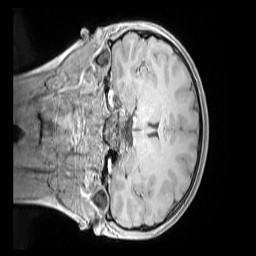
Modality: MP2RAGE
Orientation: coronal
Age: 13
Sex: female
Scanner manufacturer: siemens
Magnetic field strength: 3 T
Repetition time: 4 s
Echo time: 0.00303 s